Chest X-ray:
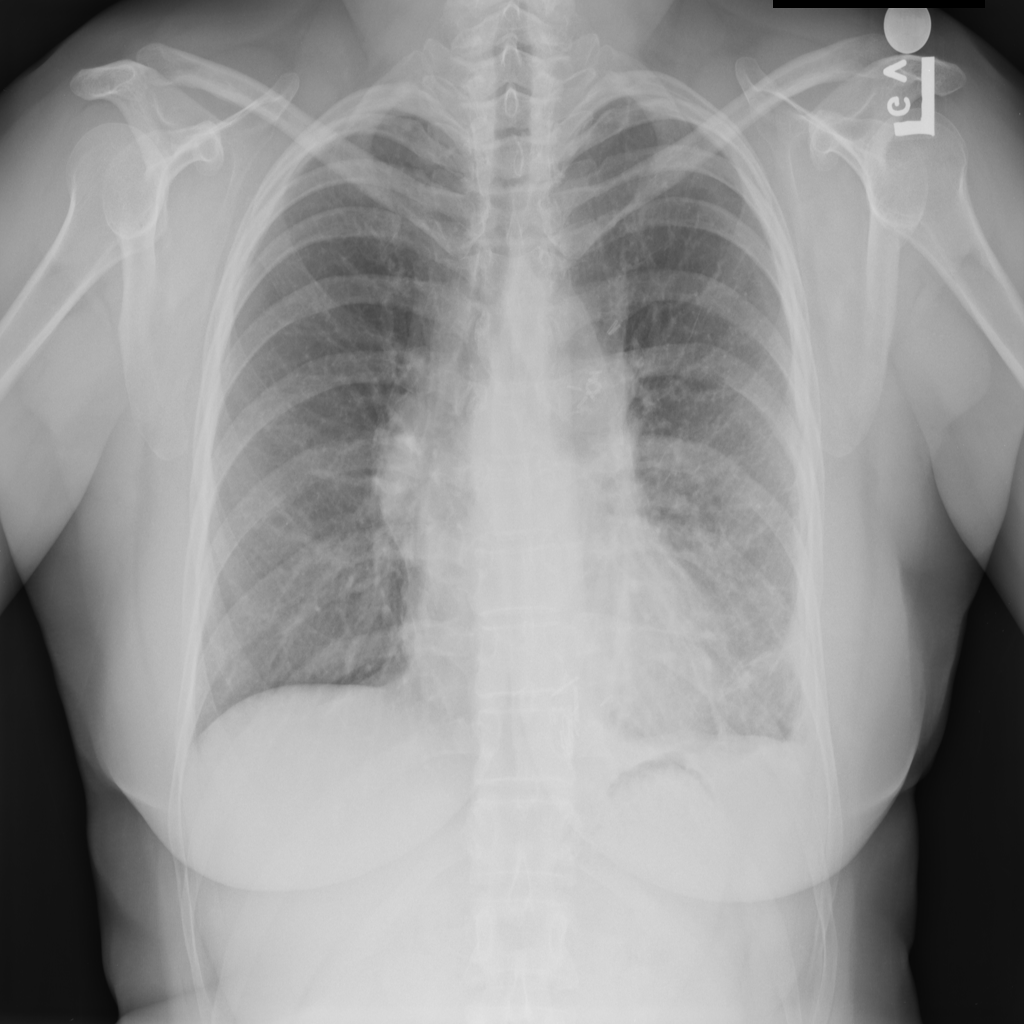
Findings: Fibrosis, Pleural Thickening
No abnormal finding: no